Question: i am setting image source from URL , but it does not show image properly ,
code which i use in windows phone 8 is below , thanks in advance ..
'''
image1.Source = new BitmapImage(new Uri("http://d3sdoylwcs36el.cloudfront.net/VEN-virtual-enterprise-network-business-opportunities-small-fish_id799929_size485.jpg",UriKind.Absolute));
'''
result is

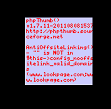
Answer: i done it ,, call web service for image .. code is below ..
'''
WebClient webClient = new WebClient();
webClient.OpenReadCompleted += ImageOpenReadCompleted;
webClient.OpenReadAsync(new Uri("http://d3sdoylwcs36el.cloudfront.net/VEN-virtual-enterprise-network-business-opportunities-small-fish_id799929_size485.jpg"));
private void ImageOpenReadCompleted(object sender, OpenReadCompletedEventArgs e)
{
if (!e.Cancelled && e.Error == null)
{
BitmapImage bmp = new BitmapImage();
bmp.SetSource(e.Result);
image1.Source = bmp;
}
}
'''
done it ... :)